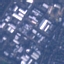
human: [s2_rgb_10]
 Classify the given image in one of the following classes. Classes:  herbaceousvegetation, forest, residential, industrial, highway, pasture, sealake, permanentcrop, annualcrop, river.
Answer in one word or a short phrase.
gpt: Industrial